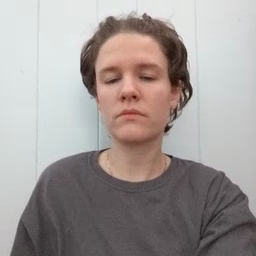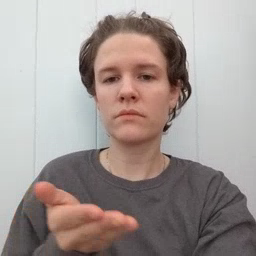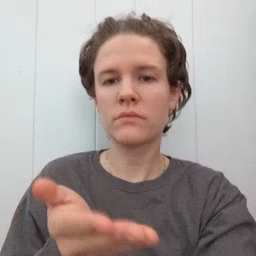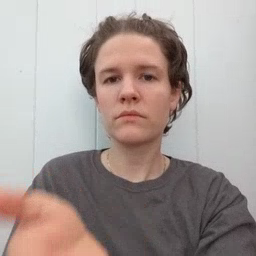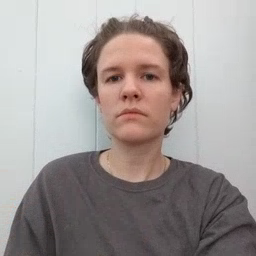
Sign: boat